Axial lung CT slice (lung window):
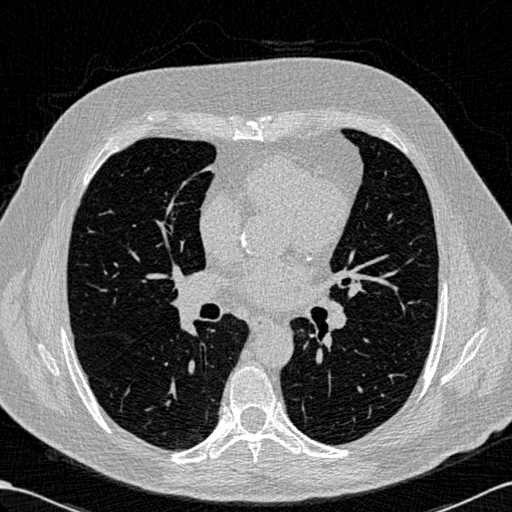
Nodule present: no